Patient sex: M
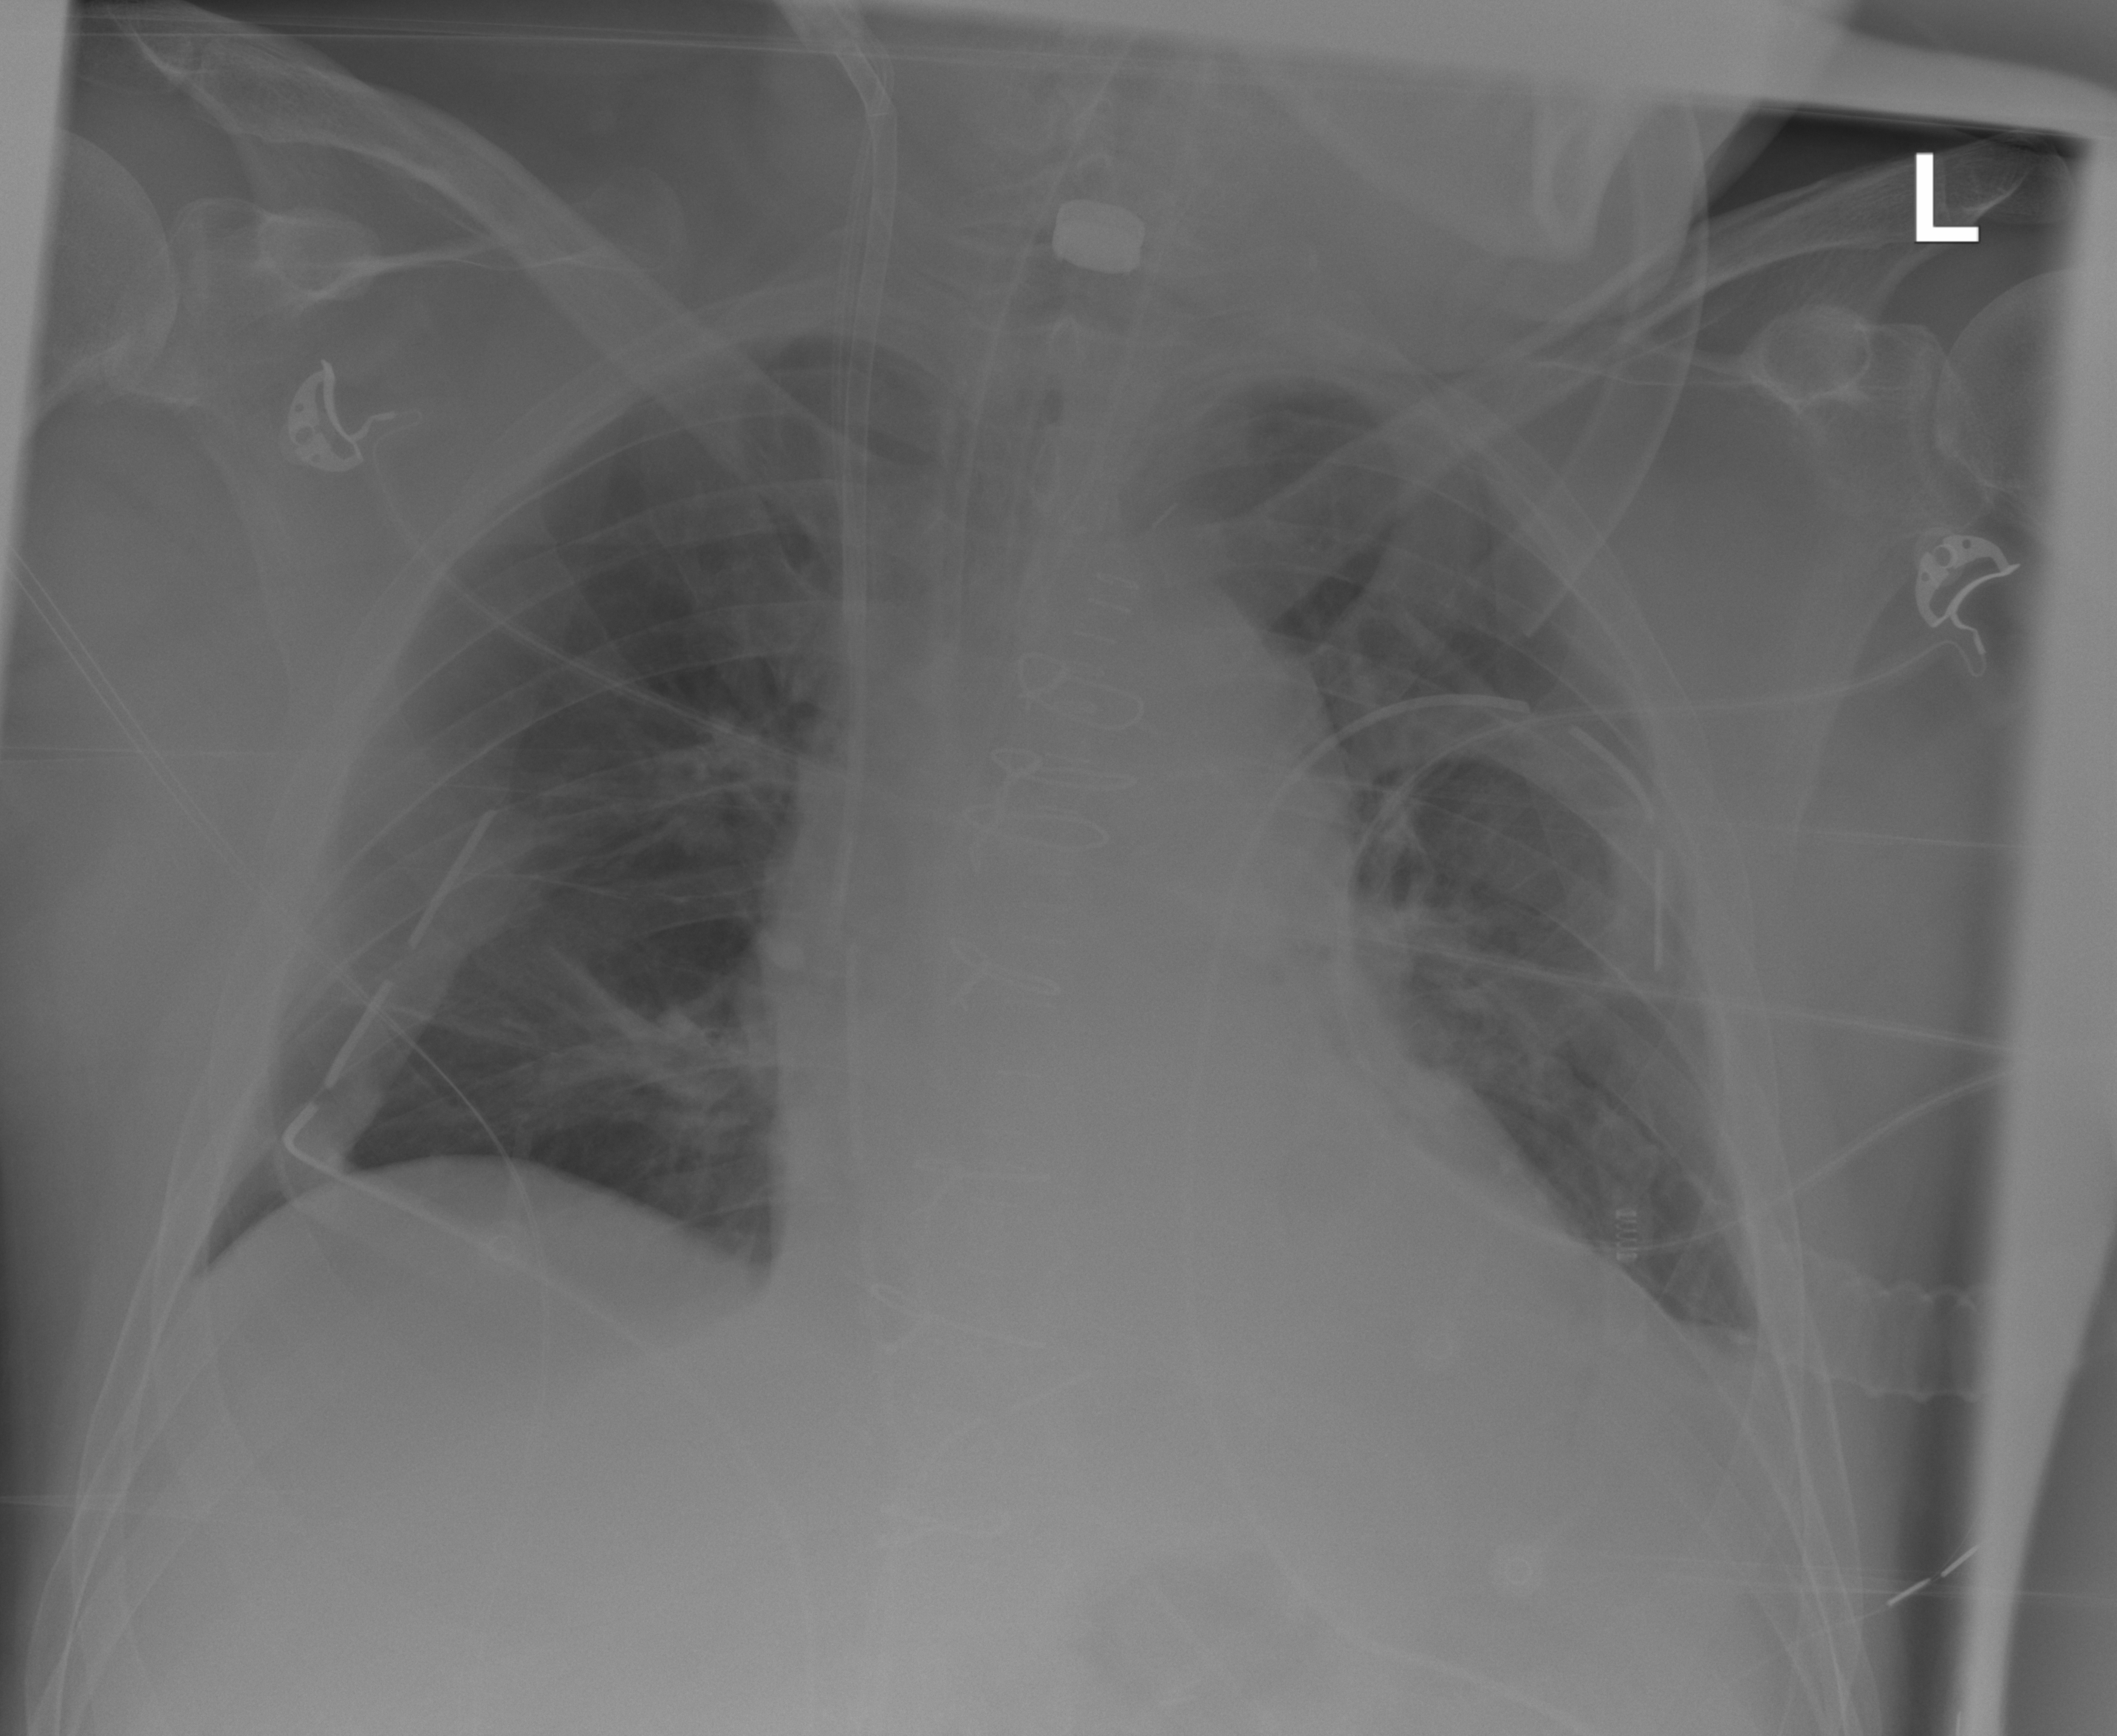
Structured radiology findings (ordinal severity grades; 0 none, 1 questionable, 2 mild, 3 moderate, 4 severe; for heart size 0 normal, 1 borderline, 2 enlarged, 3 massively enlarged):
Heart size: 1
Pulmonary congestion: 0
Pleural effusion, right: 0
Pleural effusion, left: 2
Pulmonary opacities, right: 0
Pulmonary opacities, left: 0
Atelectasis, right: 2
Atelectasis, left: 0